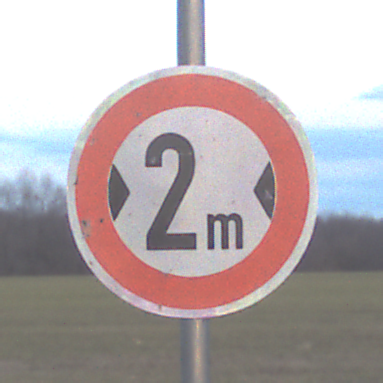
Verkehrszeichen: TatsaechlicheBreite2
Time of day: SunriseSunset
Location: Outdoor (Nature)
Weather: PartlyCloudy
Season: NotSpecified
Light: Natural